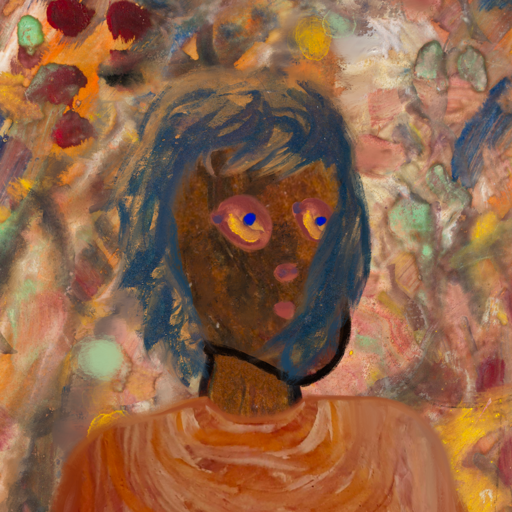
Background: Mother_And_Son_Mother, Head And Neck Side: Mosgoul, Face Side: Mother_And_Son_Son, Bust: Pious_Lady, Hair Side: In_The_Sun, Head Accessory: Blank, Second Necklace: Blank, Necklace: Blank, Baby: Blank